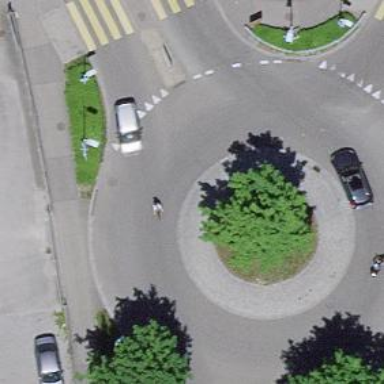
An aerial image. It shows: Secondary road with asphalt surface leading to roundabout junction.